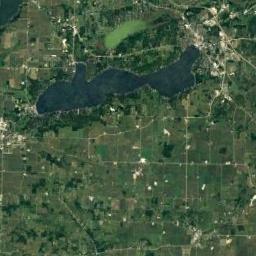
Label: lake